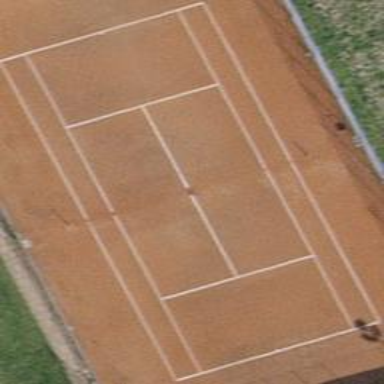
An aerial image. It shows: Tennis court with sandy surface located in pitch designated for leisure land.